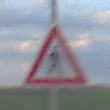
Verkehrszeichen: FussgaengerLinks
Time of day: SunriseSunset
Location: Outdoor (Nature)
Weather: PartlyCloudy
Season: NotSpecified
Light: Natural